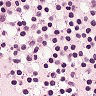
Metastatic tissue present: no